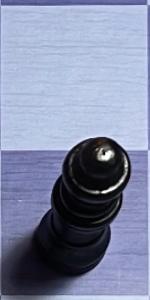
Label: Queen_Black